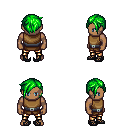
a pixel art fantasy rpg character, male body template, human, dark skin, leather chest armor, gold greaves, green pixie cut hairstyle, ghillies, four views (front, back, left, right), 2x2 character sprite sheet, small pixel art, hard edges, no anti-aliasing